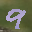
Label: 9